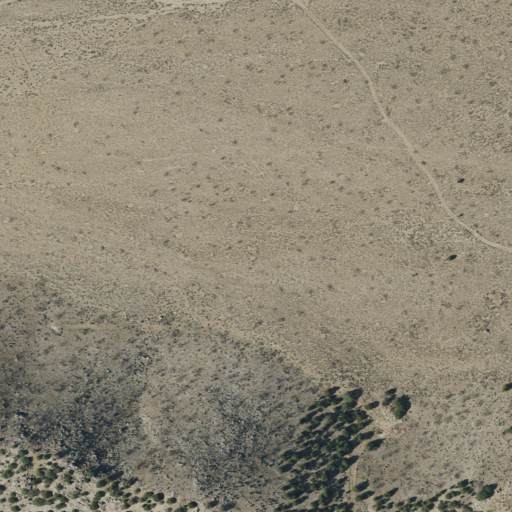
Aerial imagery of depression(s) in Utah named Little Cedar Cove containing grassland, shrub, evergreen forest, and deciduous forest